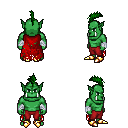
a pixel art fantasy rpg character, male body template, orc, green skin, red tattered cape, red pants, green mohawk hairstyle, white cloth bandages, gold boots, four views (front, back, left, right), 2x2 character sprite sheet, small pixel art, hard edges, no anti-aliasing